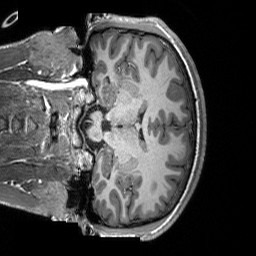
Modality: T1w
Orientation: coronal
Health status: ill
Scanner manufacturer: siemens
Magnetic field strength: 3 T
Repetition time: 2.3 s
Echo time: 0.00226 s